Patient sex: F
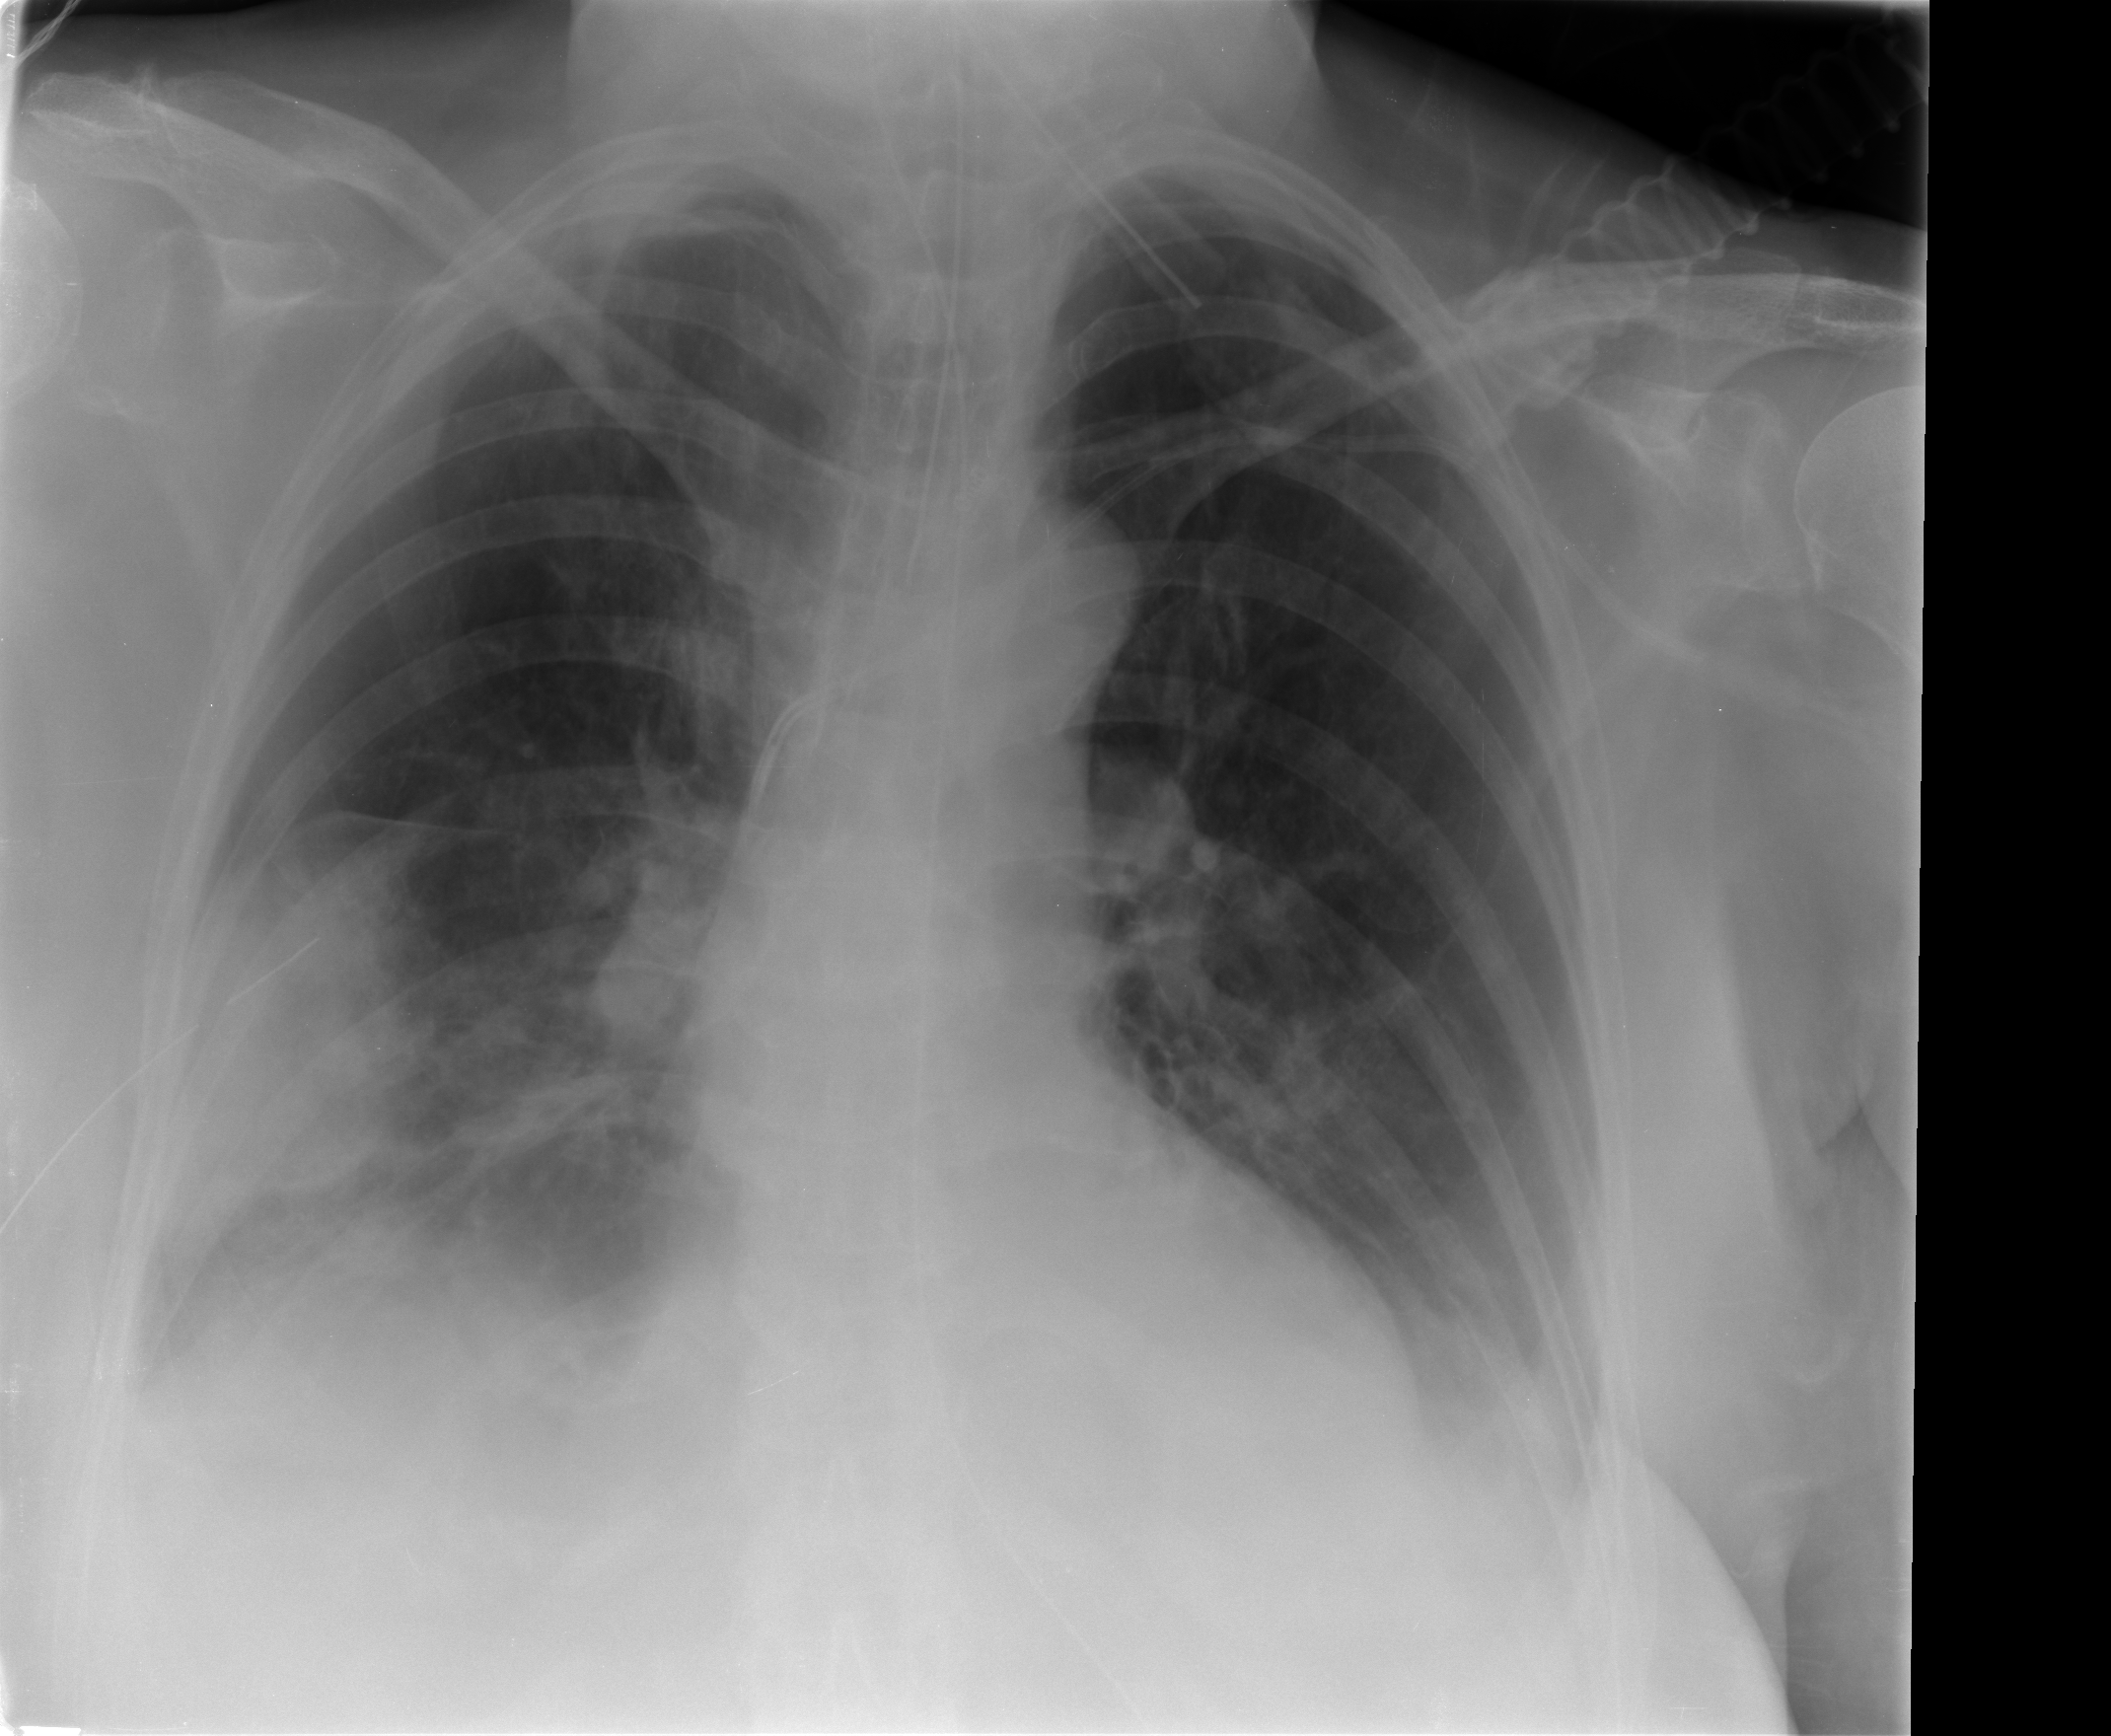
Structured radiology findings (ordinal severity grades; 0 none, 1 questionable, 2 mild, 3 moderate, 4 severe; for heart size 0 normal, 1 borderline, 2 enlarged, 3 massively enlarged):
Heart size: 0
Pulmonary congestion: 0
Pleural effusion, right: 2
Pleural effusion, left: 2
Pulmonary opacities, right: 1
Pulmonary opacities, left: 0
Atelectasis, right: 2
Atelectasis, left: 2